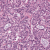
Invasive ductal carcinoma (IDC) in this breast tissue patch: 1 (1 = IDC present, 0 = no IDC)